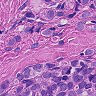
Metastatic tissue present: yes